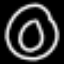
Label: donut